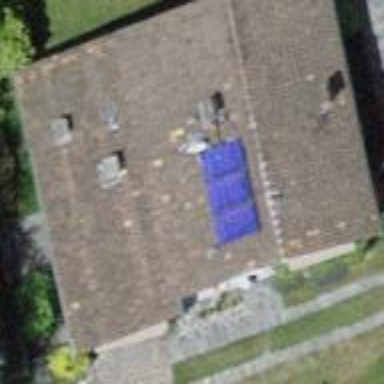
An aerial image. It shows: View of roof of building.